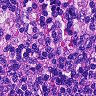
Metastatic tissue present: no